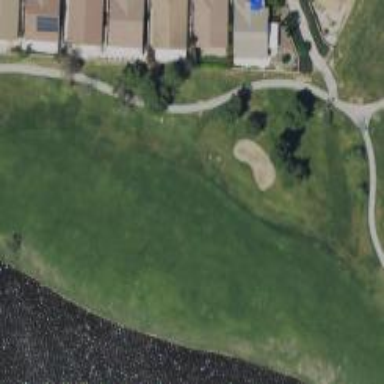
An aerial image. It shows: View of golf hole.